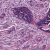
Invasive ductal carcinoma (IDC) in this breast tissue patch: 1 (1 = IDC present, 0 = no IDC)